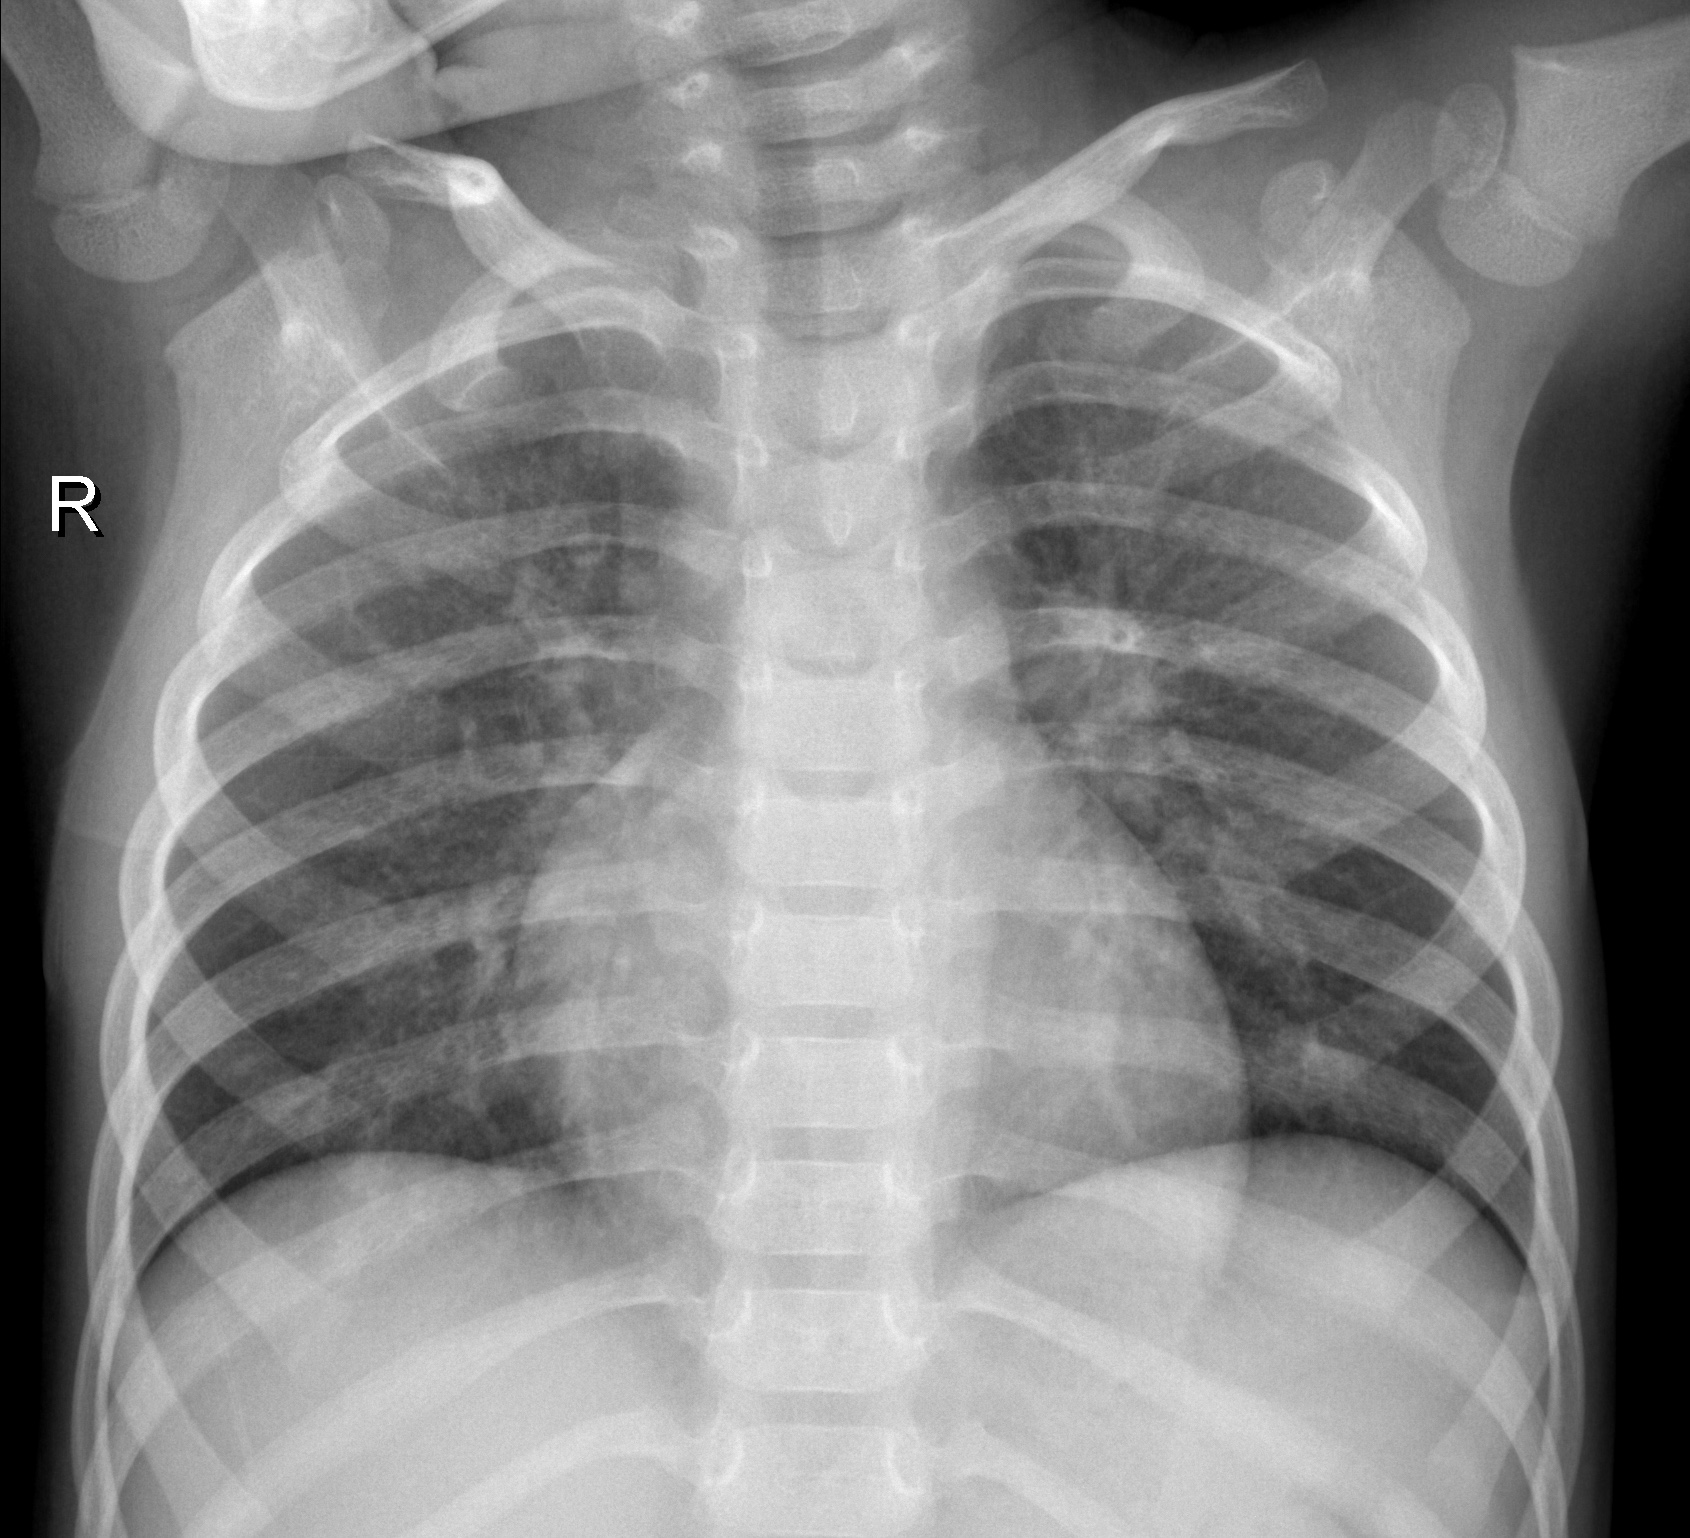
Diagnosis: NORMAL